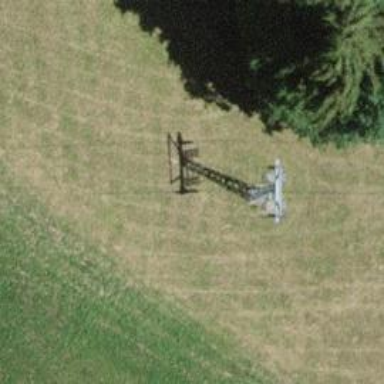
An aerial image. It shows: Pylon used for aerialway.